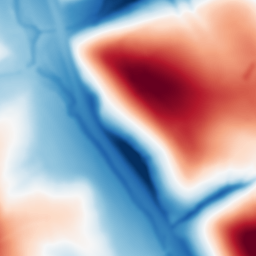
Category: multiscale
Decomposition family: dog_multiscale
Decomposition parameters: sigma_ratio: 2
n_scales: 5
base_sigma: 2
Upsampling method: bilinear
Upsampling parameters: scale: 8
Upsampling scale: 8